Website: bh-photo
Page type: address-validator
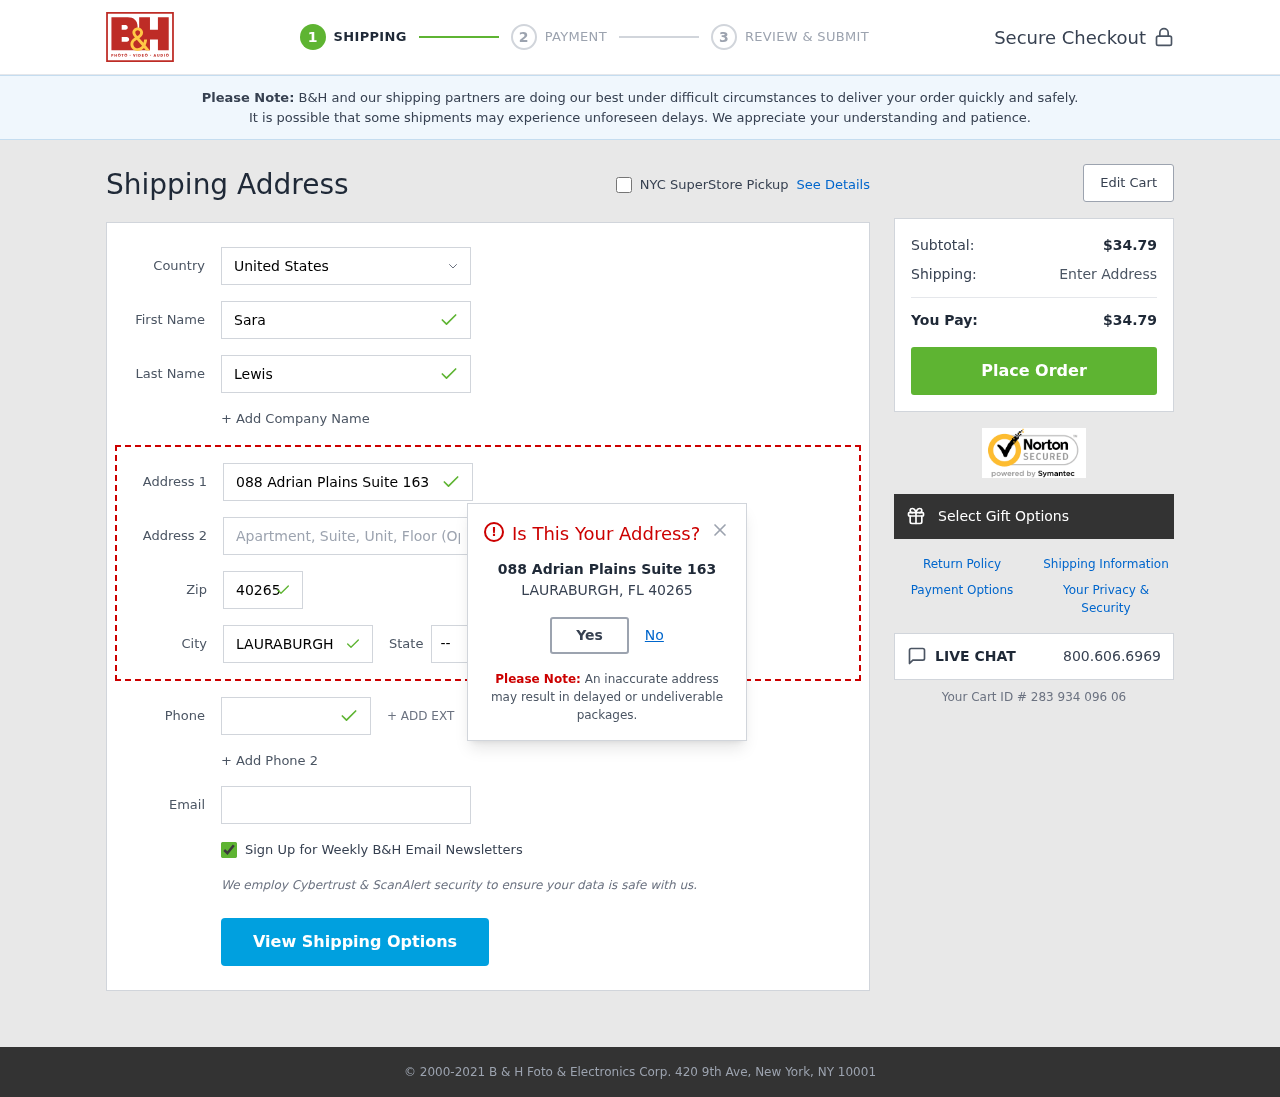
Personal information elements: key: PII_CITY
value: Lauraburgh
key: PII_COUNTRY
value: United States
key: PII_EMAIL
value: sara_lewis@hotmail.com
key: PII_FIRSTNAME
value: Sara
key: PII_LASTNAME
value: Lewis
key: PII_PHONE
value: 5615332647
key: PII_POSTCODE
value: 40265
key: PII_STATE_ABBR
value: FL
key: PII_STREET
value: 088 Adrian Plains Suite 163
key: PII_CITY_MODAL
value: LAURABURGH
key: PII_POSTCODE_FULL
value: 40265
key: PII_POSTCODE_NUMERIC
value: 40265
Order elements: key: ORDER_SUBTOTAL
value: $34.79
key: ORDER_TOTAL
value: $34.79
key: ORDER_ID
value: Your Cart ID # 283 934 096 06